Aerial crown-view tile of a tropical tree (Barro Colorado Island, Panama), acquired 20250915:
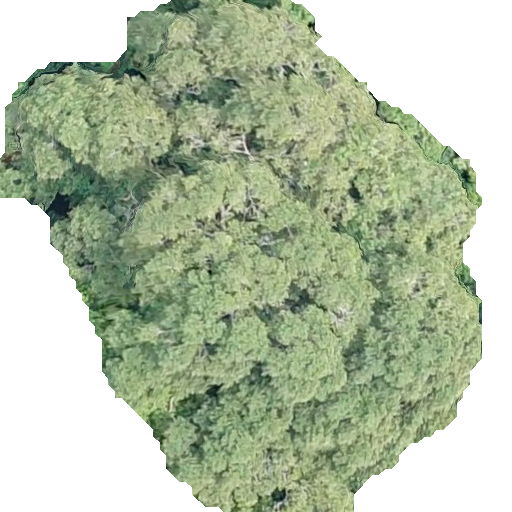
Species: Calophyllum longifolium
GBIF accepted scientific name: Calophyllum longifolium
Crown area: 255.457 m²